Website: home-depot
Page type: account-dashboard
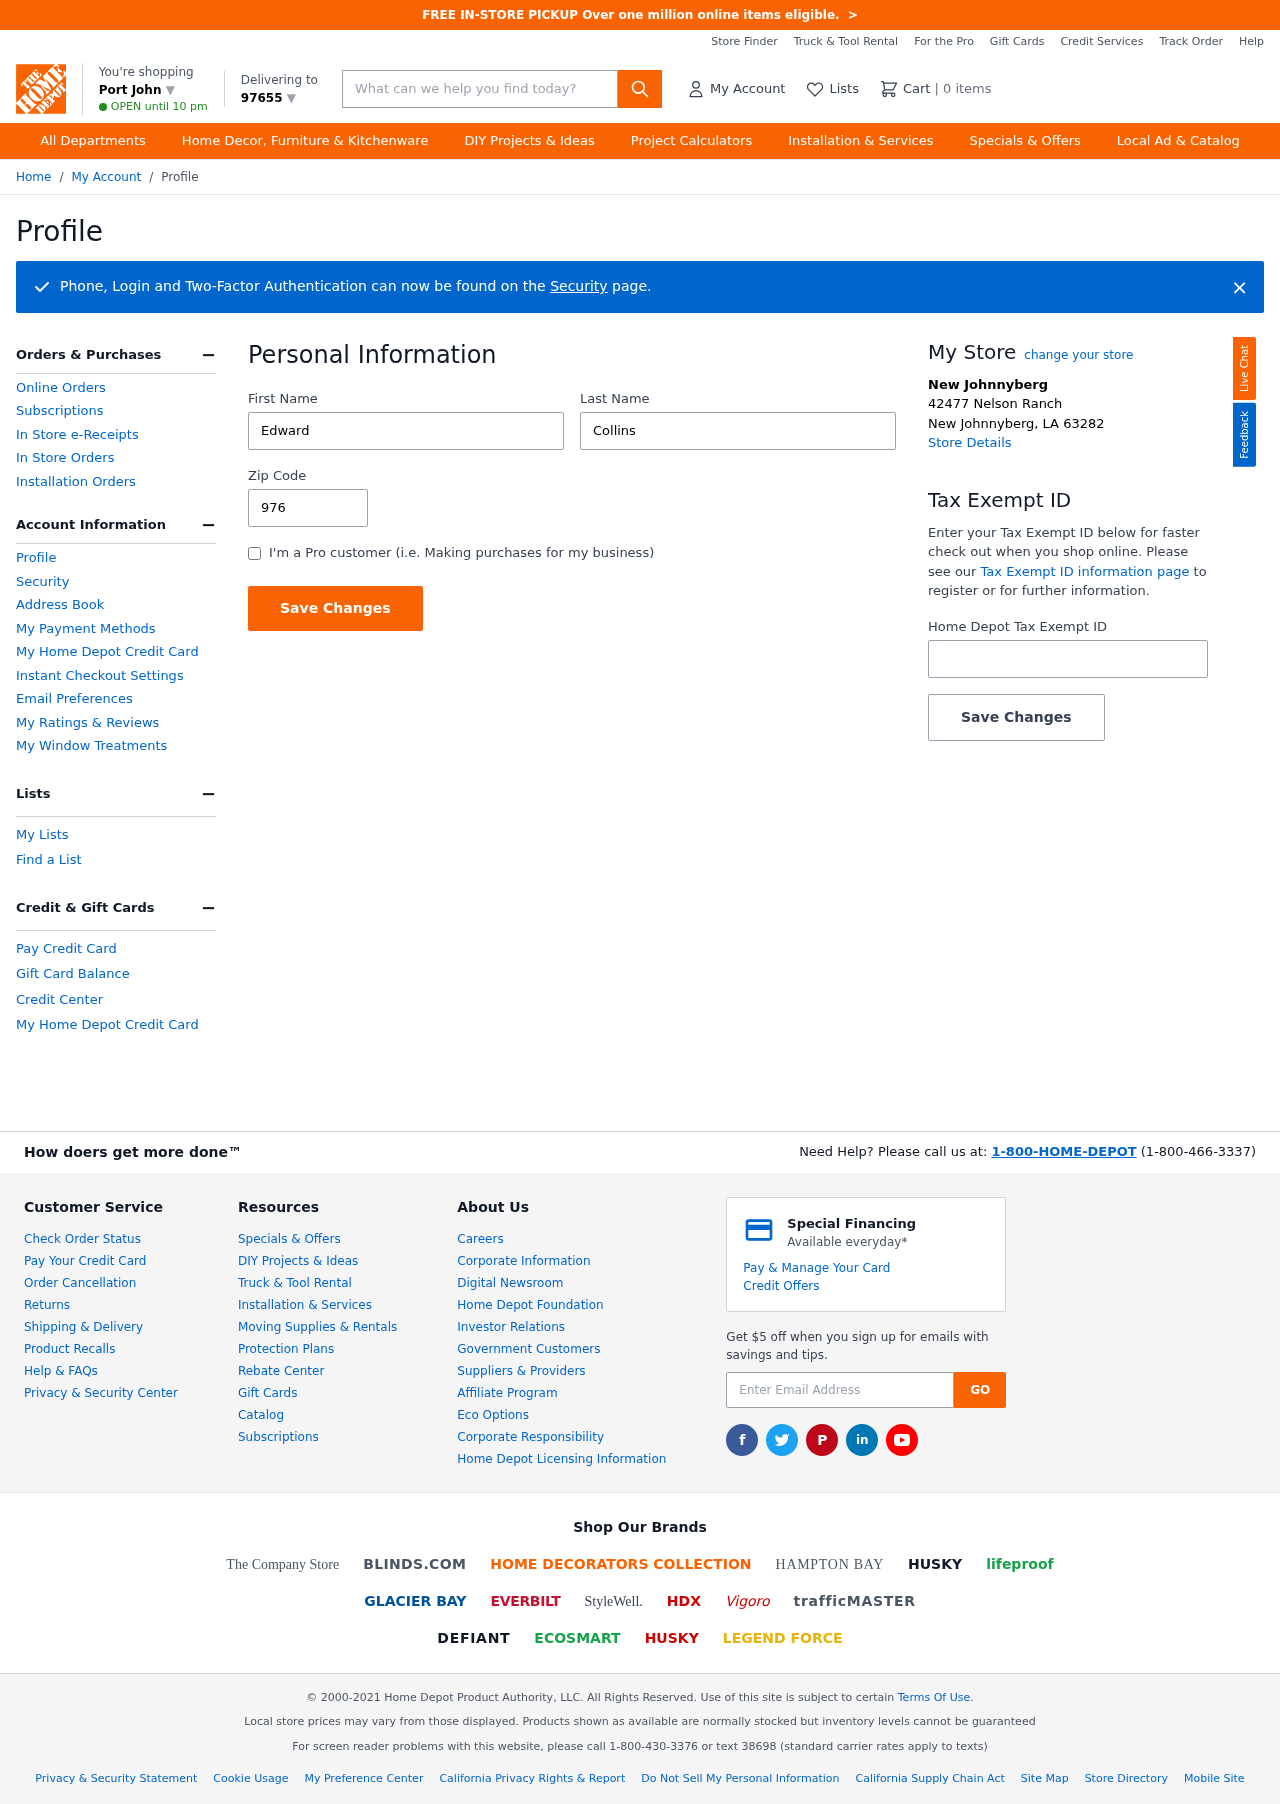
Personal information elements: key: PII_CITY
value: Port John ▼
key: PII_FIRSTNAME
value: Edward
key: PII_LASTNAME
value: Collins
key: PII_LOCATION1_CITY
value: New Johnnyberg
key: PII_LOCATION1_CITY_STATE_ZIP
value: New Johnnyberg, LA 63282
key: PII_LOCATION1_STREET
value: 42477 Nelson Ranch
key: PII_POSTCODE
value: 97655 ▼
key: PII_POSTCODE
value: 97655
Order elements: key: ORDER_NUM_ITEMS
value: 0
Search elements: key: HEADER_SEARCH
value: What can we help you find today?